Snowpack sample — Buffalo Mountain, Silverthorne, Colorado, USA (1/25/25, 10:11 AM MST)
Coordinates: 39.6222, -106.1139
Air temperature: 22 °F
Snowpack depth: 110 cm
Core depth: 40 cm
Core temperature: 46.4 °F
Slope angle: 12°, slope face: 102°
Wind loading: high
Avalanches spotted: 0
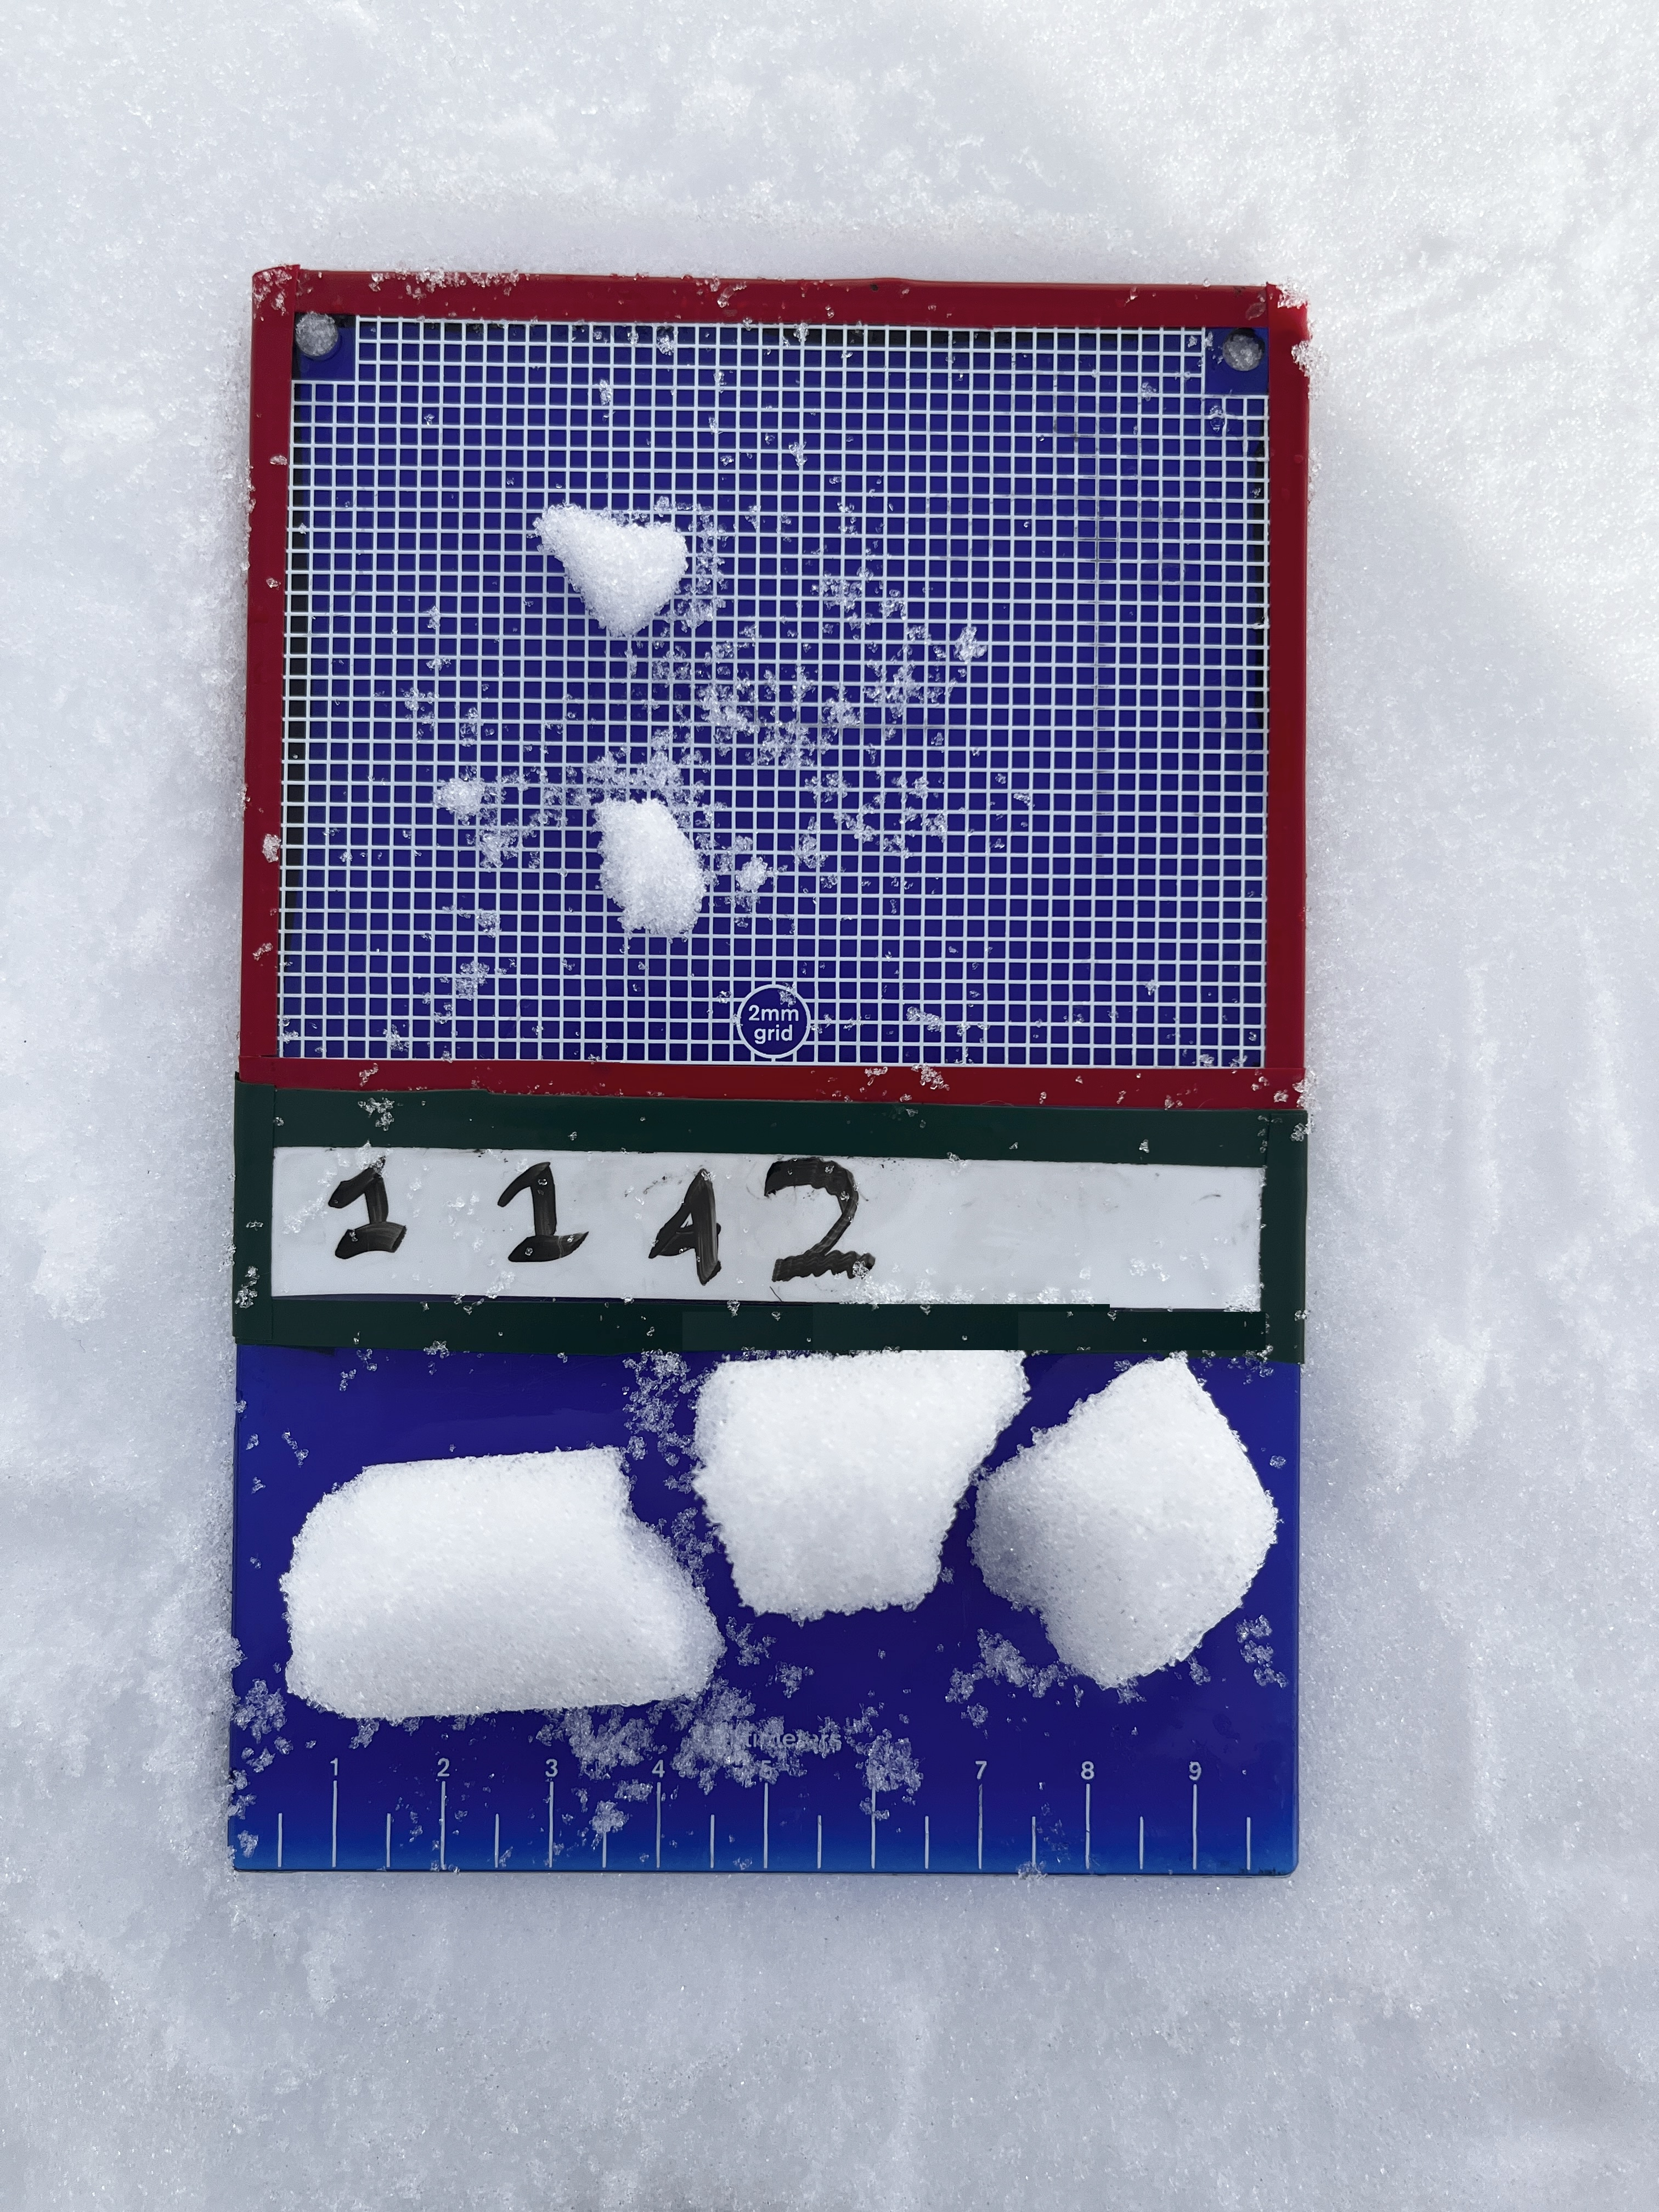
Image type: crystal_card
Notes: No avalanches nearby, collected on the outskirts of a fire break 15 meters from the treeline, on way to Buffalo and Red Mountain